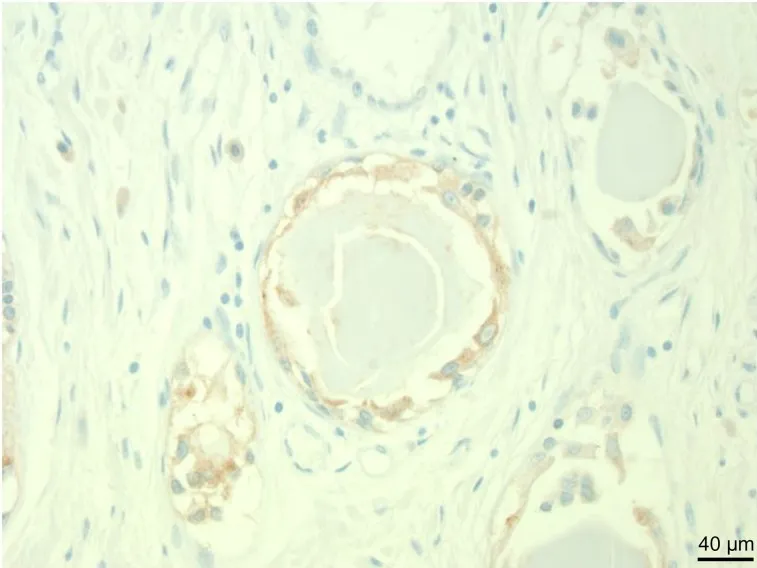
High power image of tumour cells staining positively for carcinoembryonic antigen (immunohistochemistry for carcinoembryonic antigen, x400).
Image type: pathology (immunostaining)